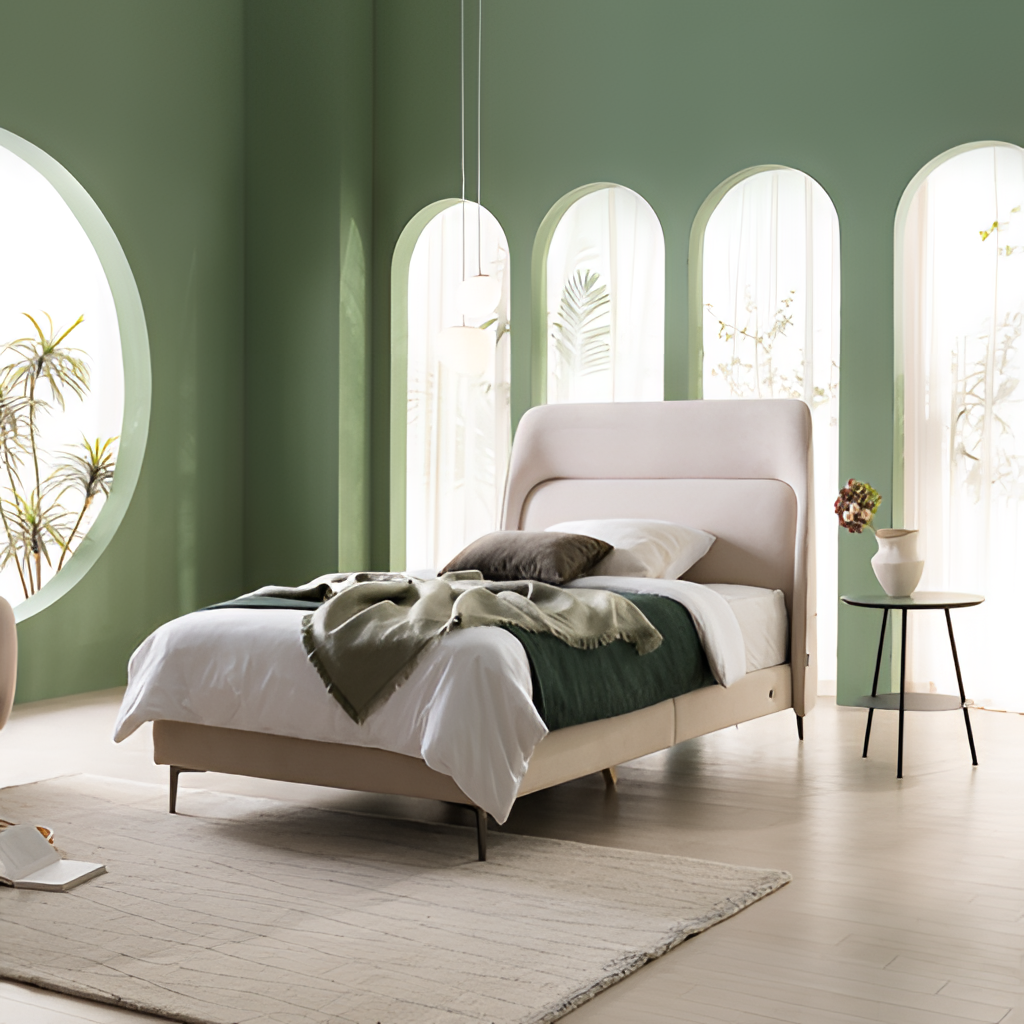
bedroom, beige fabric bed, contemporary, beige wood flooring, with plank pattern, paint wallpaper, with solid pattern